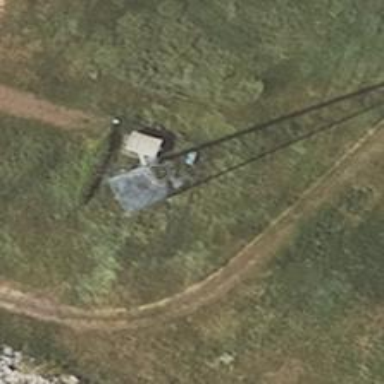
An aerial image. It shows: Mast structure.